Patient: sex M, age 68
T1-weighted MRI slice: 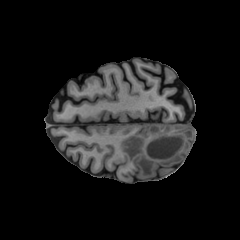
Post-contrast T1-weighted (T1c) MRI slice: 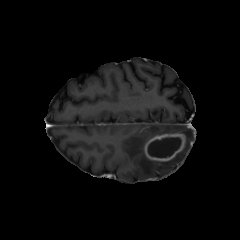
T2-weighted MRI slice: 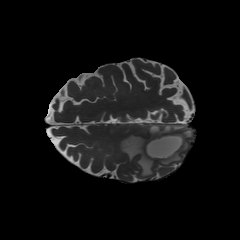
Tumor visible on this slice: yes
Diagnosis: Glioblastoma, IDH-wildtype
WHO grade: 4